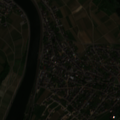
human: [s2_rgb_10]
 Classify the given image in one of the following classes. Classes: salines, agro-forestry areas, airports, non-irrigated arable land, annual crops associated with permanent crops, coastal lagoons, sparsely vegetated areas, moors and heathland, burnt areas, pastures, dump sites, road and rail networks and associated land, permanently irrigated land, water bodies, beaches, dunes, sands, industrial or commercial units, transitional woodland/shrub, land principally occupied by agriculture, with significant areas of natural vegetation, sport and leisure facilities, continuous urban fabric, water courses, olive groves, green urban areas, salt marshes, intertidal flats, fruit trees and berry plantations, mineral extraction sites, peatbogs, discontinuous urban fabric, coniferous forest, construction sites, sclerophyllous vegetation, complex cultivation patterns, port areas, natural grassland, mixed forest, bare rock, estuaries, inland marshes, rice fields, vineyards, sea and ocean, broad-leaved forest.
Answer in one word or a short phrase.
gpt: discontinuous urban fabric, non-irrigated arable land, vineyards, broad-leaved forest, transitional woodland/shrub, water courses